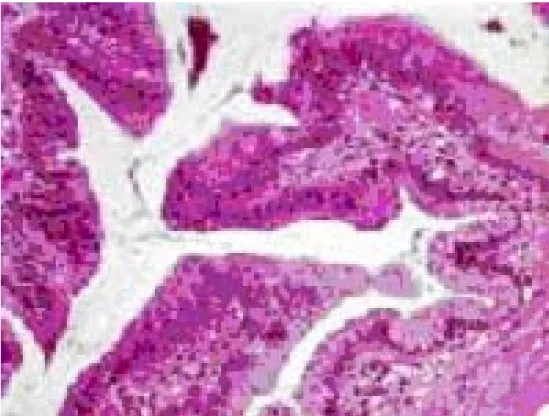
IPMN in orthotopic pancreas. A. Well-developed papillary projections within the duct. There is architectural and nuclear atypia.
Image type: pathology (h&e)